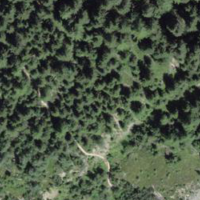
EUNIS habitat code: 43
Species observed at this site:
Parnassia palustris
Vaccinium vitis-idaea
Juniperus communis